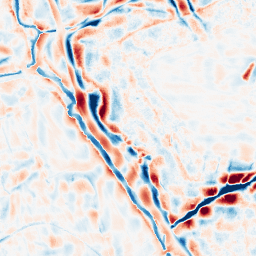
Category: wavelet
Decomposition family: wavelet_biorthogonal
Decomposition parameters: wavelet: bior4.4
level: 4
Upsampling method: lanczos
Upsampling parameters: scale: 8
Upsampling scale: 8